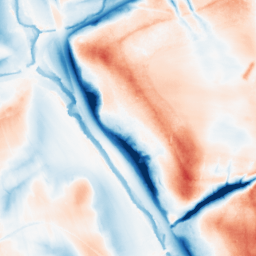
Category: classical
Decomposition family: gaussian_anisotropic
Decomposition parameters: sigma_x: 20
sigma_y: 10
Upsampling method: sinc_hamming
Upsampling parameters: scale: 8
kernel_size: 16
Upsampling scale: 8